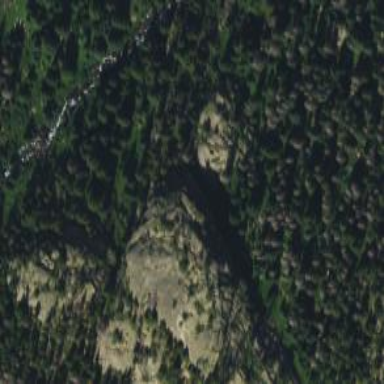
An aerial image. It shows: Landscape dominated by bare rock.